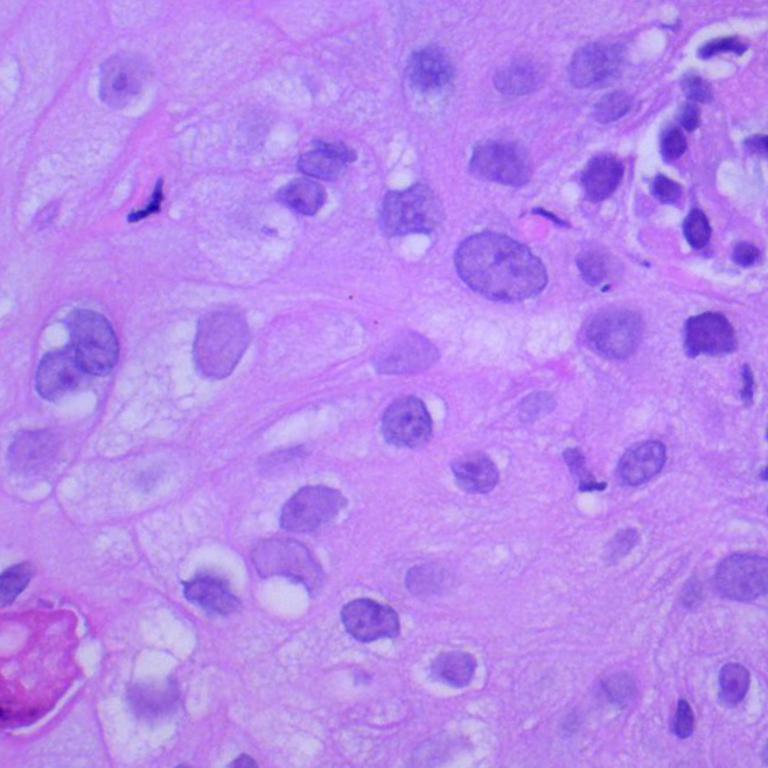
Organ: lung
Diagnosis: squamous carcinomas